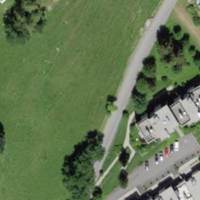
EUNIS habitat code: 55
Species observed at this site:
Corvus corone
Turdus philomelos
Dendrocopos major
Turdus viscivorus
Buteo buteo
Strix aluco
Carduelis citrinella
Cuculus canorus
Pica pica
Phoenicurus ochruros
Falco tinnunculus
Picus viridis
Corvus corax
Periparus ater
Motacilla cinerea
Cyanistes caeruleus
Sturnus vulgaris
Chloris chloris
Pyrrhula pyrrhula
Troglodytes troglodytes
Montifringilla nivalis
Passer domesticus
Fringilla coelebs
Carduelis carduelis
Columba palumbus
Turdus merula
Parus major
Milvus migrans
Milvus milvus
Turdus pilaris
Pyrrhocorax graculus
Delichon urbicum